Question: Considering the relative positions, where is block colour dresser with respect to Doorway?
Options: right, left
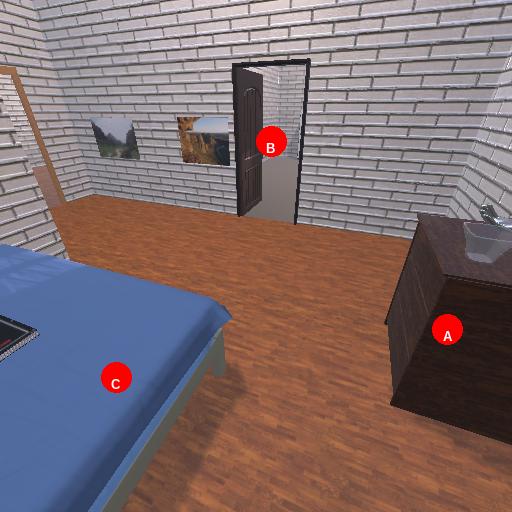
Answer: right